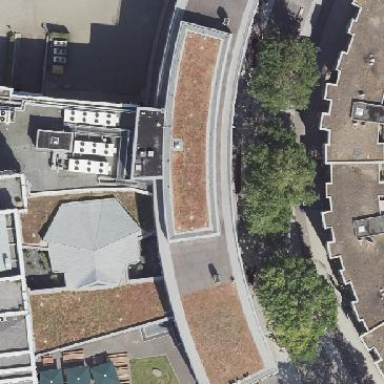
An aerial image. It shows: Residential building with grey roof.